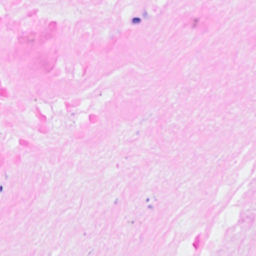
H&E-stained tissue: Breast